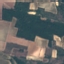
Label: PermanentCrop